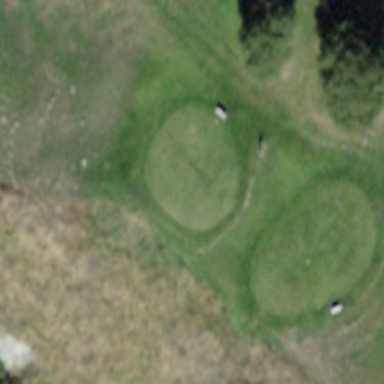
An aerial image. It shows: Golf tee on grassy land.